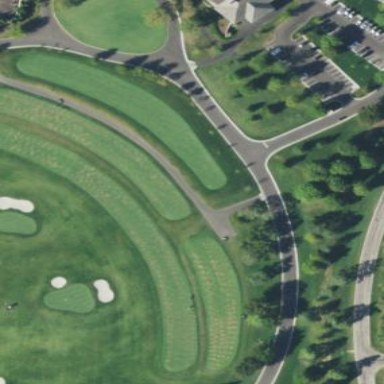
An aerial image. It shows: Grass area designated as golf tee.